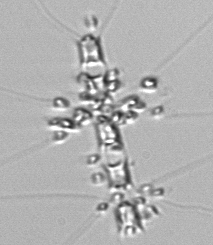
Label: Chaetoceros_didymus_TAG_external_flagellate